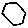
Label: hexagon